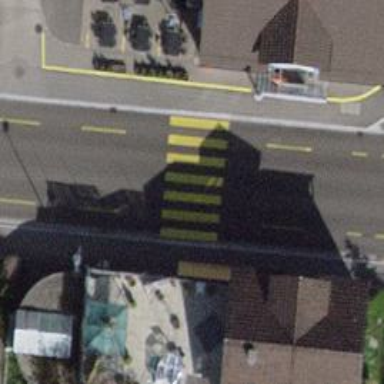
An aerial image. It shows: Uncontrolled zebra crossing on the road.